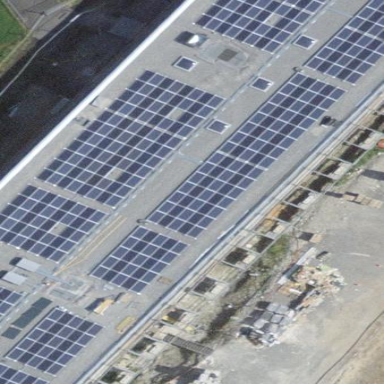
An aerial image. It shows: Solar power generator.